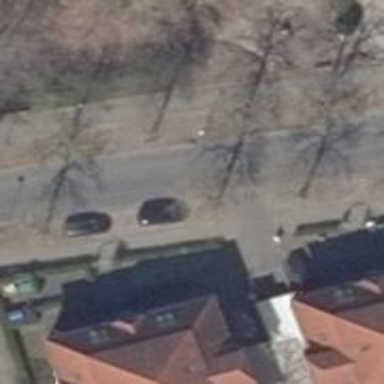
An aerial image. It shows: Tertiary road with asphalt surface. There are separate sidewalks on both sides.